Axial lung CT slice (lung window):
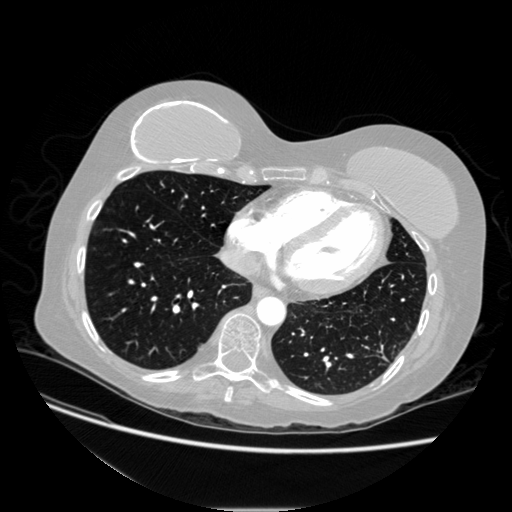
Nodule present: no